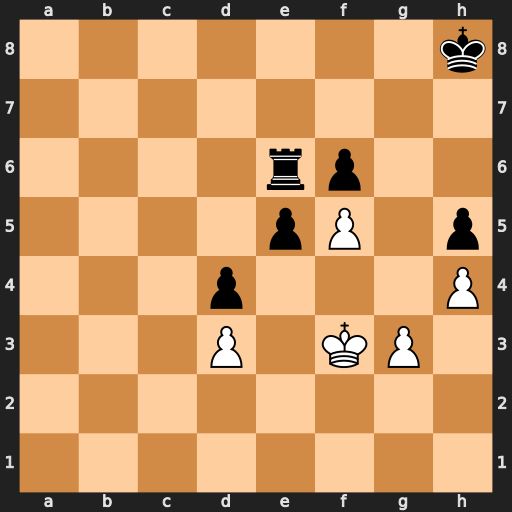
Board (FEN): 7k/8/4rp2/4pP1p/3p3P/3P1KP1/8/8
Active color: w
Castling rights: -
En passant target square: -
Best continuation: fxe6 Kg8 g4